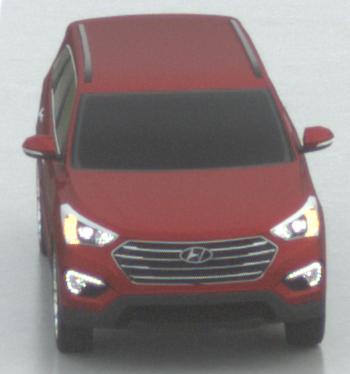
Make: Hyundai
Model: Santa Fe 2.4 GDI
Detailed model: Santa Fe (DM)
Model produced from: 2017/08
Model produced until: 2018/01
Doors: 5
Color: red
Road condition: wet road
Daytime: morning or afternoon
Contrast: low contrast